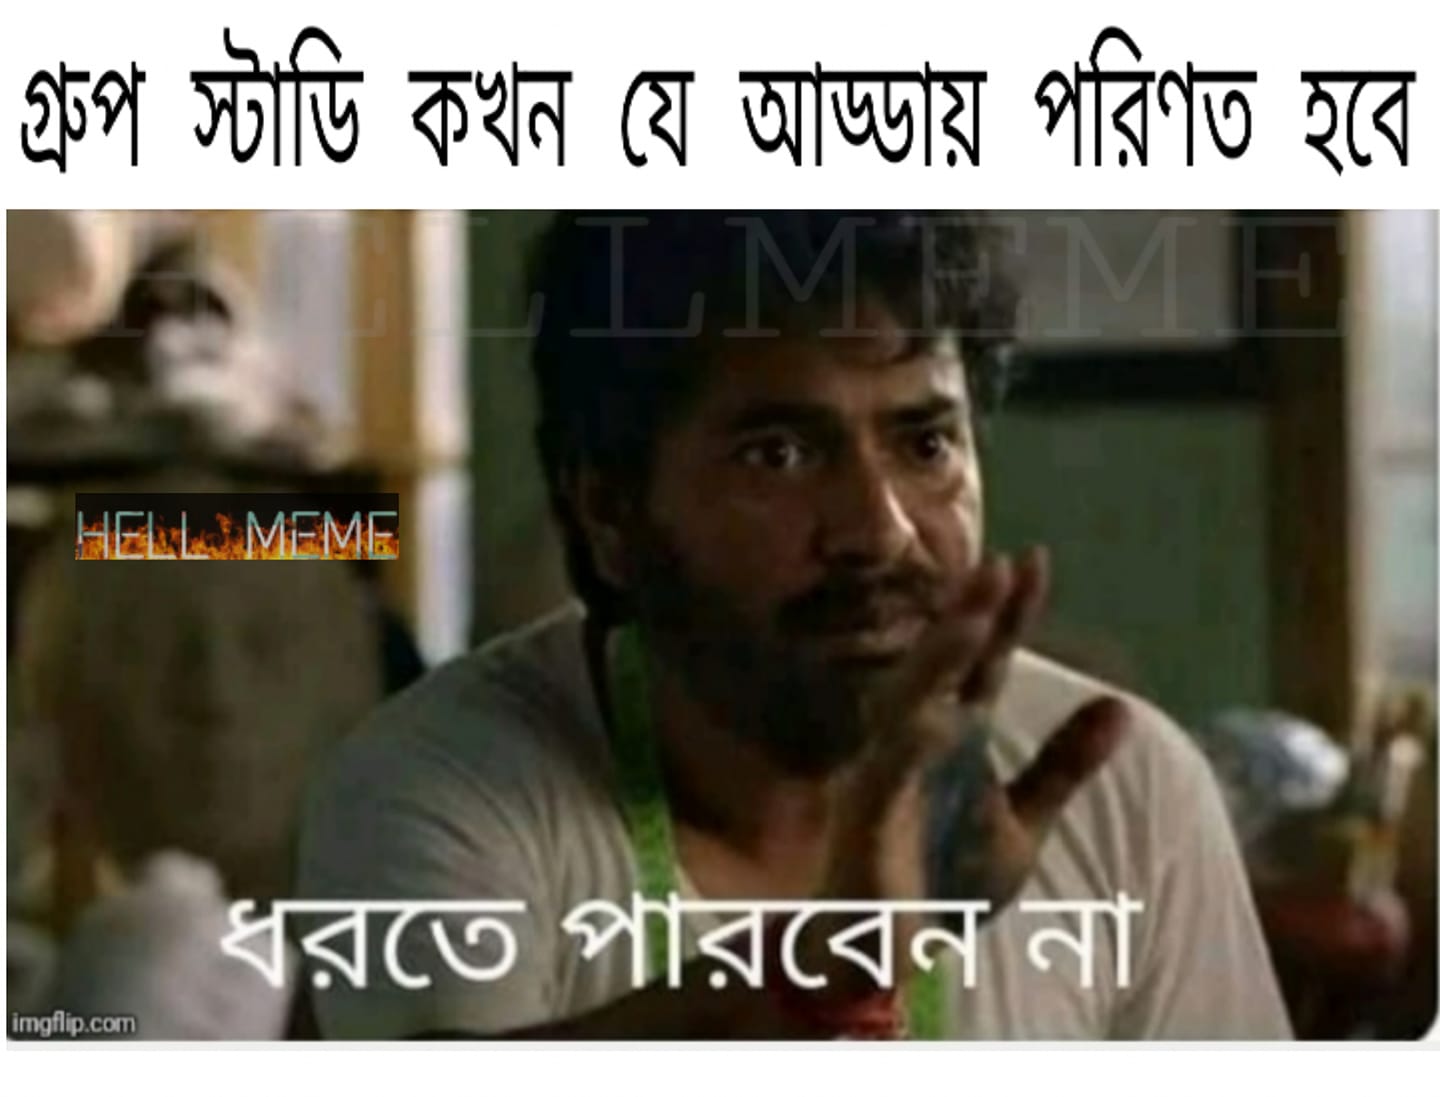
Text: গ্রুপ স্টাডি কখন যে আড্ডায় পরিণত হবে ধরতে পারবেন না
Label: Non Hate